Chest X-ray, AP view. Patient: 62 years old, sex M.
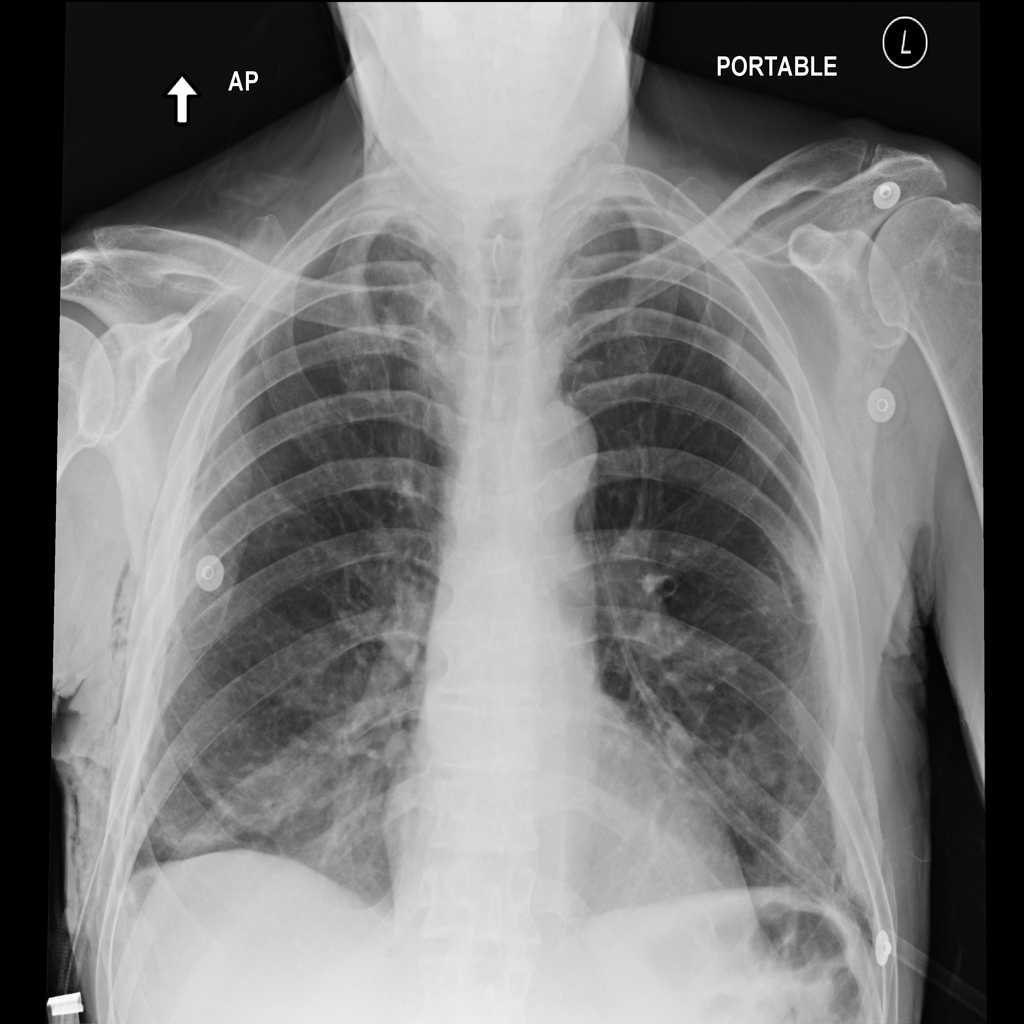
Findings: Emphysema